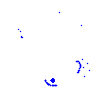
Particle: proton